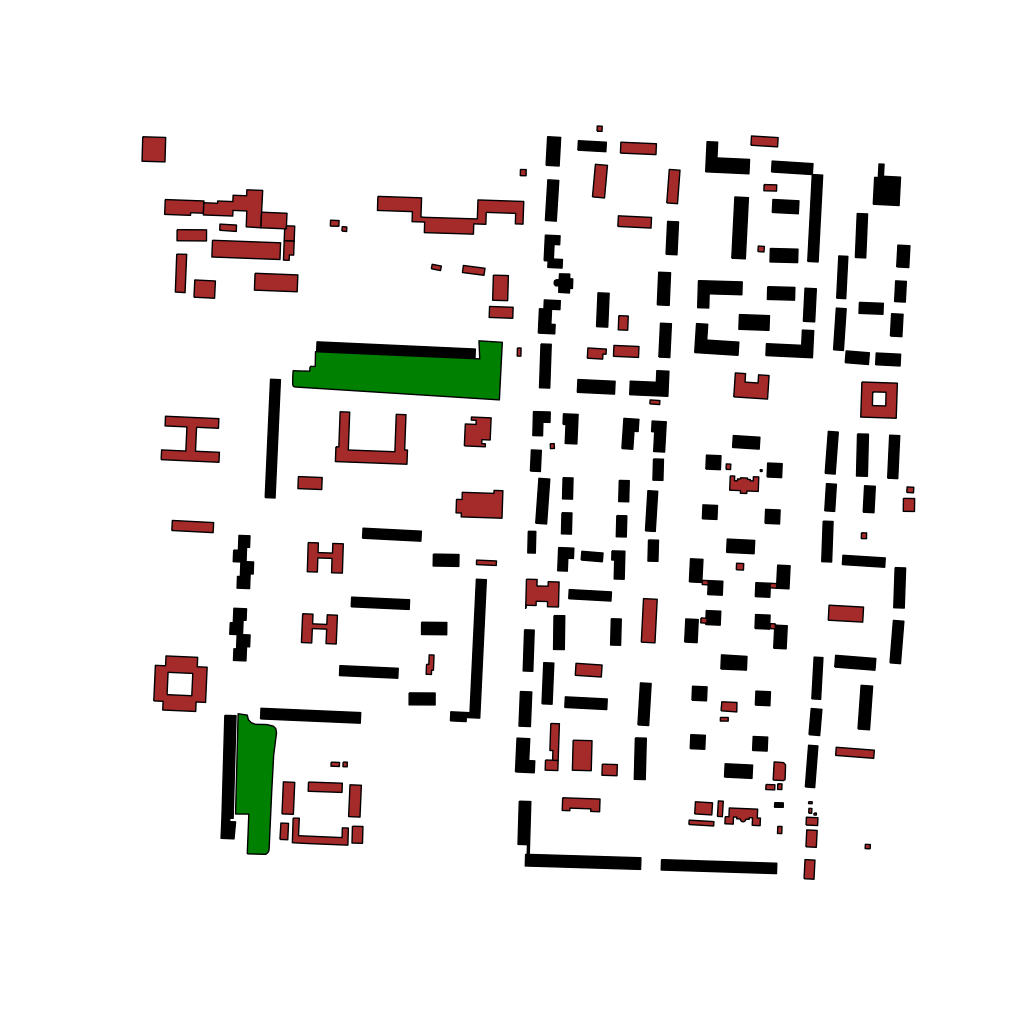
Tags: overhead vector_map, business, industrial, recreation, residential, special, modern, soviet, high_rise, individual_rise, low_rise, medium_rise, density_1, Building, Facility, Park, 1.0 km²